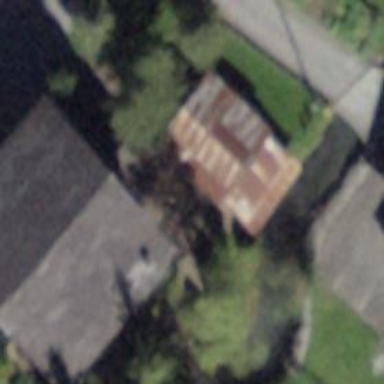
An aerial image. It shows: Shed building.